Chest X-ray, PA view. Patient: 66 years old, sex M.
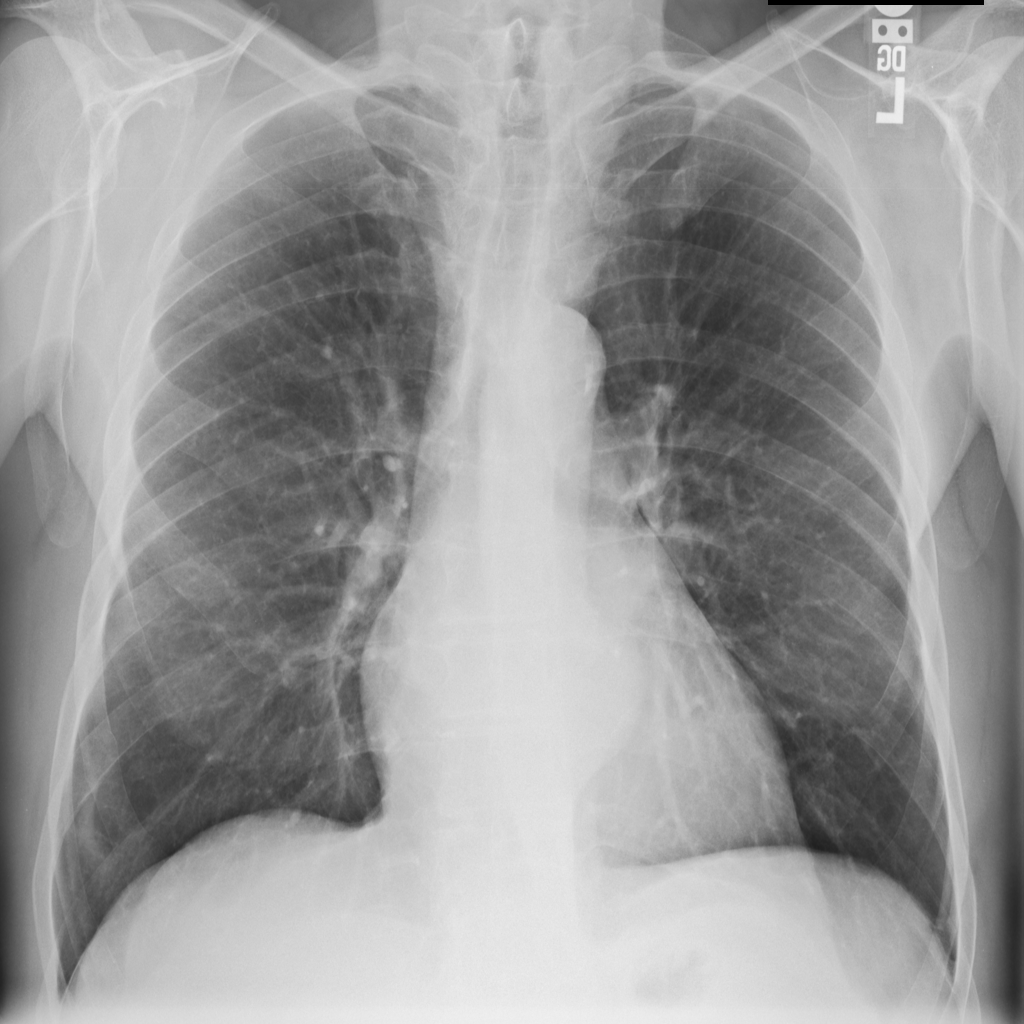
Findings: No Finding